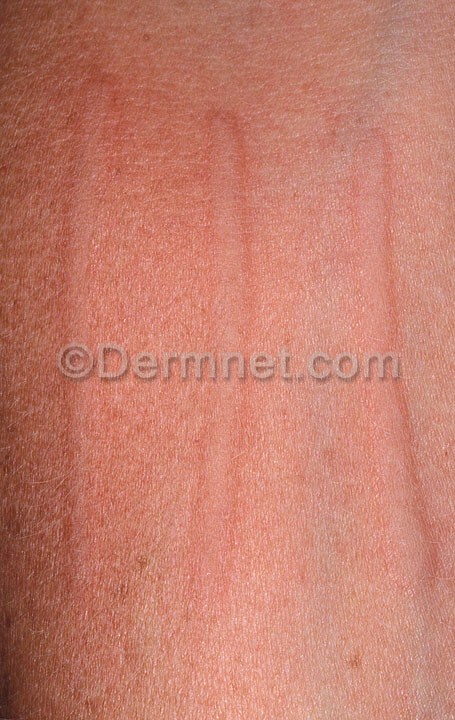
Disease: Urticaria Hives